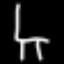
Label: chair